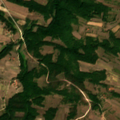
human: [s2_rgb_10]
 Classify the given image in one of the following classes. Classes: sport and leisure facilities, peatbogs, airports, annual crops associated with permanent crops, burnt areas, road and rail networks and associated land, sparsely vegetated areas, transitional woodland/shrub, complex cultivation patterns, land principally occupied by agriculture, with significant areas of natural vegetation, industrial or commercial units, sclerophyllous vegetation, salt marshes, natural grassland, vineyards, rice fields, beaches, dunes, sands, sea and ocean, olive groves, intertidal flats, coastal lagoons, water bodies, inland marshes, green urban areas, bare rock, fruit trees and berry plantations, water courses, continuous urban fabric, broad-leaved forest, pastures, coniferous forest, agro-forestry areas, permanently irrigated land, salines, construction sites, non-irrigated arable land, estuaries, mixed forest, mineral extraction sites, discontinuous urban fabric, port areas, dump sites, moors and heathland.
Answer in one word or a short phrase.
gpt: complex cultivation patterns, land principally occupied by agriculture, with significant areas of natural vegetation, broad-leaved forest